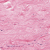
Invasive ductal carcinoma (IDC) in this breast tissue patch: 0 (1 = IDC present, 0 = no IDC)